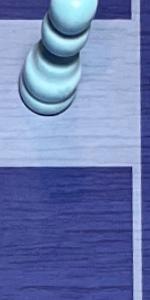
Label: Empty